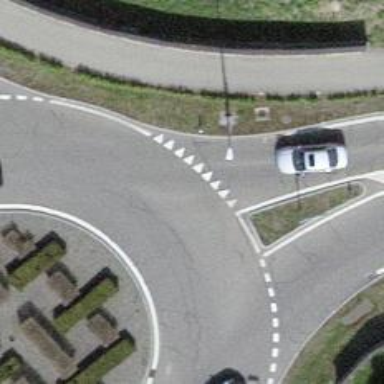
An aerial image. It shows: Road with "give way" sign.